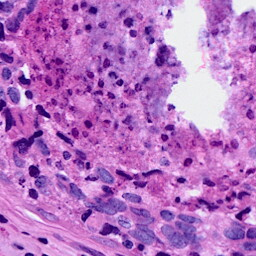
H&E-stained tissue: Breast